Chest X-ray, PA view. Patient: 25 years old, sex M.
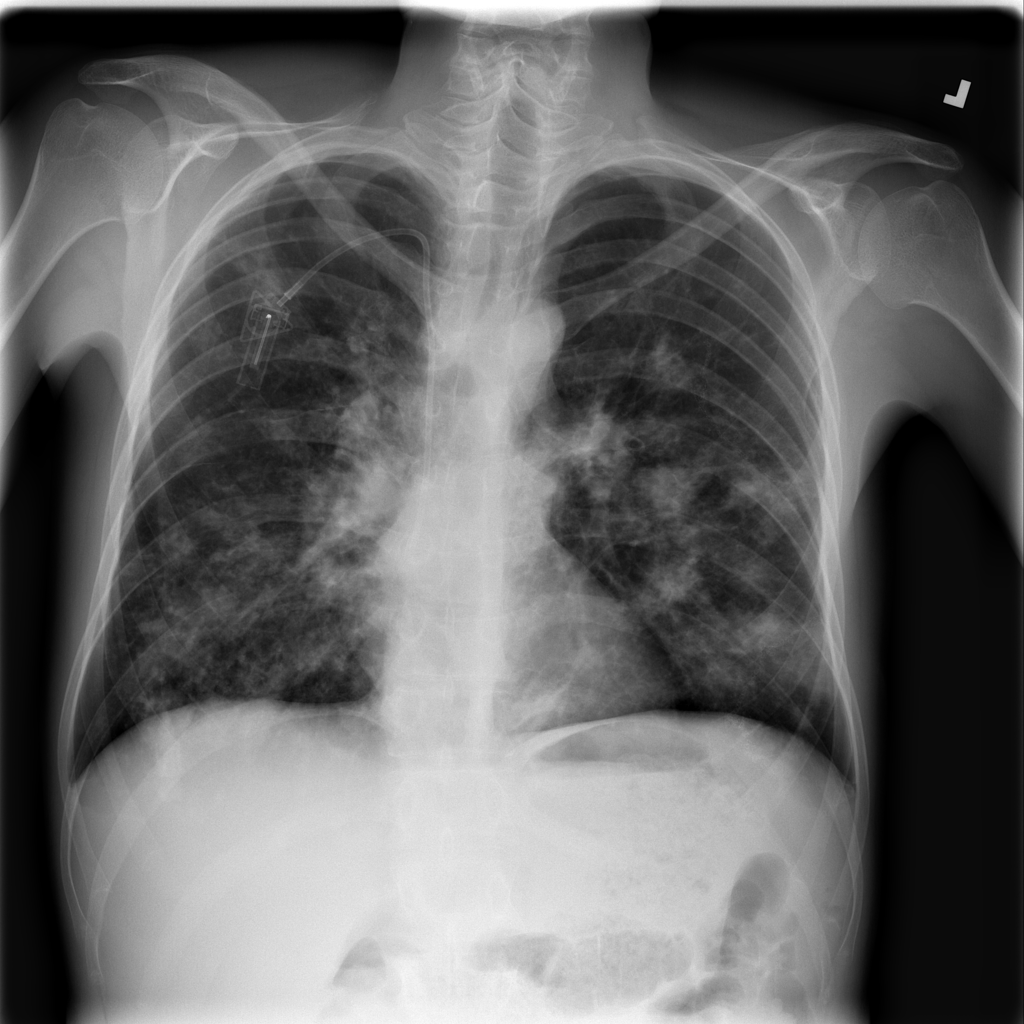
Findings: Mass